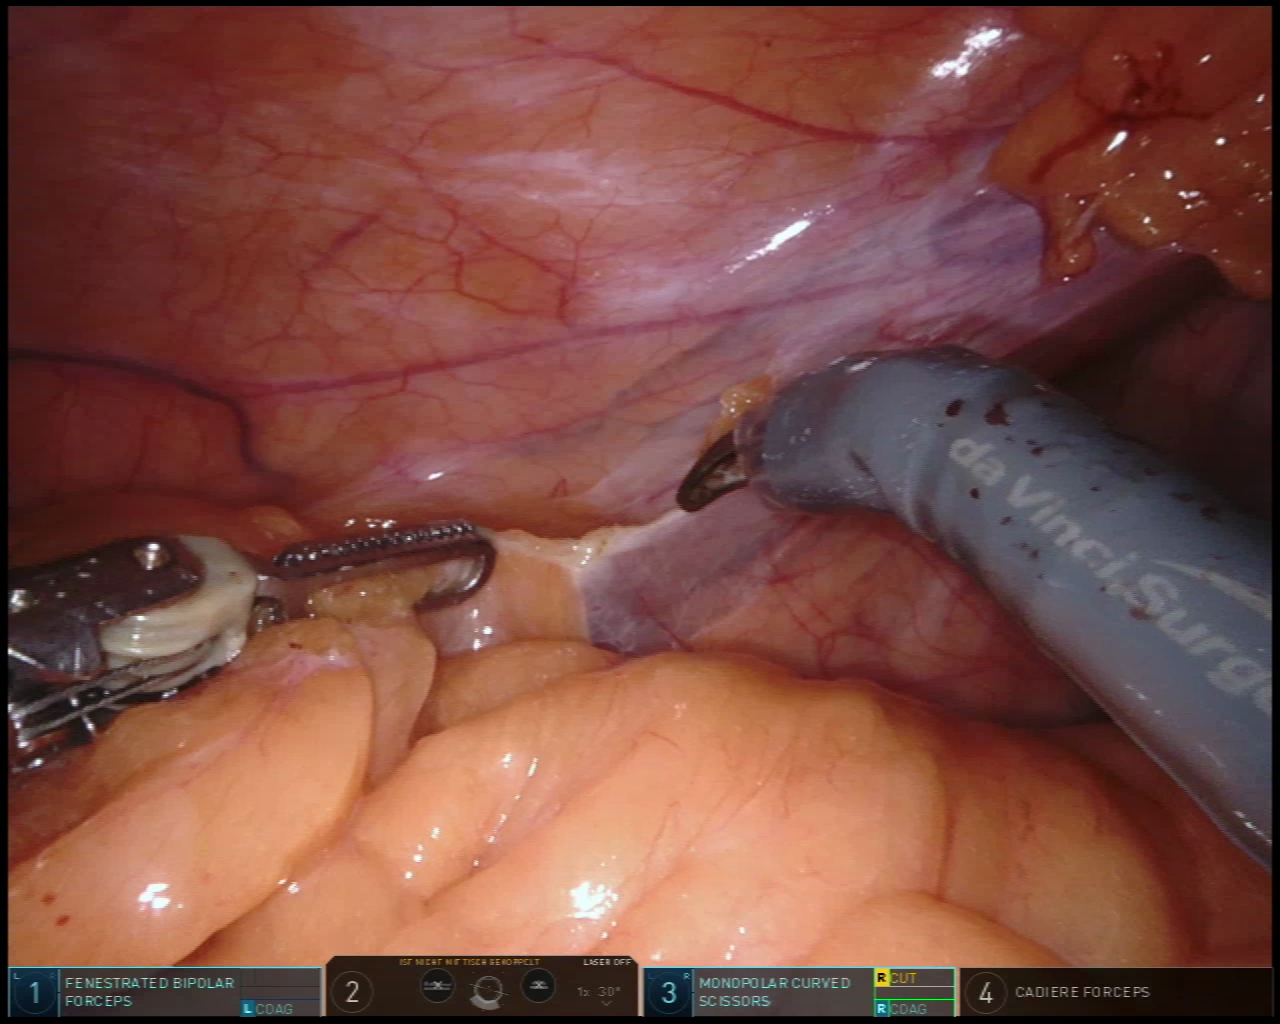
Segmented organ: abdominal_wall
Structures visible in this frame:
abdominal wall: yes
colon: no
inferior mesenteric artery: no
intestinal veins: no
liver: no
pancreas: no
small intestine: no
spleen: no
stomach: no
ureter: no
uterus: no
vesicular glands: no